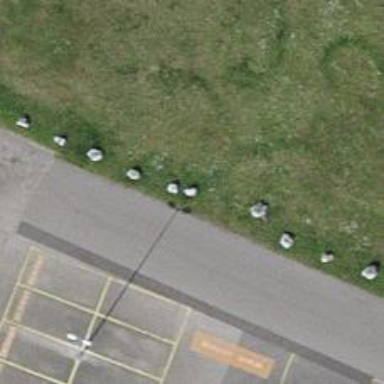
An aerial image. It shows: Block barrier.